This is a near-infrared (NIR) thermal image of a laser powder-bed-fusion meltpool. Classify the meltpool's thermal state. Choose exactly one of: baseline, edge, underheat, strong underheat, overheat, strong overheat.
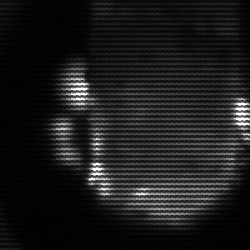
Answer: baseline